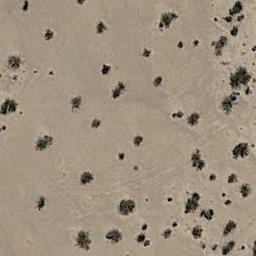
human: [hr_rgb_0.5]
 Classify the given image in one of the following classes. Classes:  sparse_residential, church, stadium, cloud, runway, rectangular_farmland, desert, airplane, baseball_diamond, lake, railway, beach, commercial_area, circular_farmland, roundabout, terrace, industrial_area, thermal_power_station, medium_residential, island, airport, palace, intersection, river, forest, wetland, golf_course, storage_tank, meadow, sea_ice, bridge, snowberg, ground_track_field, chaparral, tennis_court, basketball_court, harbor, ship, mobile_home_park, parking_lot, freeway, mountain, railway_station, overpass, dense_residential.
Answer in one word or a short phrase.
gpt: chaparral